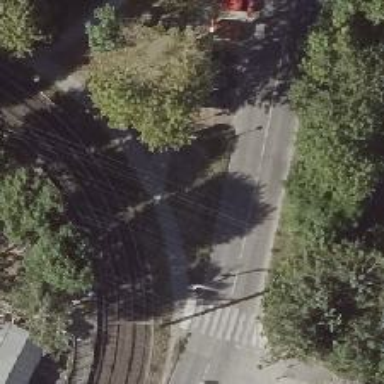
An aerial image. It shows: Sidewalk along the footway.